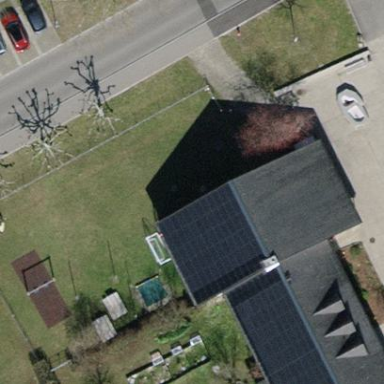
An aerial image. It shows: Building with pitched roof.